Question: I followed this tutorial: <URL>
The tutorial is for creating custom arrows as increment/decrement buttons without having to use images. The shape of the arrows are fine however the up arrow is positioned with its base at the bottom of the button view and the down arrow is positioned with is base at the top of the button view. In otherwords, the arrows are not aligned properly.

I was wondering, is there some sort of y-axis offset for button views that can be used to position the arrows better? The code I have is:
'''
<RelativeLayout xmlns:android="http://schemas.android.com/apk/res/android"
xmlns:tools="http://schemas.android.com/tools"
android:layout_width="match_parent"
android:layout_height="match_parent" >
<Button
android:id="@+id/arrow_up"
android:layout_width="75dp"
android:layout_height="75dp"
android:background="@drawable/custom_arrow" />
<Button
android:id="@+id/arrow_down"
android:layout_width="75dp"
android:layout_height="75dp"
android:rotation="180"
android:layout_toRightOf="@id/arrow_up"
android:background="@drawable/custom_arrow" />
</RelativeLayout>
'''
The custon_arrow.xml is:
'''
<?xml version="1.0" encoding="utf-8"?>
<layer-list xmlns:android="http://schemas.android.com/apk/res/android" >
<item>
<!-- android:pivotX="-40%" -->
<rotate
android:fromDegrees="45"
android:toDegrees="45"
android:pivotX="-20%"
android:pivotY="88%" >
<shape
android:shape="rectangle" >
<stroke android:color="@color/transparent" android:width="5dp"/>
<solid
android:color="@color/grey_shade" />
</shape>
</rotate>
</item>
</layer-list>
'''
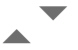
Answer: '''
<TextView
android:layout_width="wrap_content"
android:layout_height="wrap_content"
android:text="^"/>
'''
or
'''
<TextView
android:layout_width="wrap_content"
android:layout_height="wrap_content"
android:text="V"/>
'''
You can get <URL> more options.